七年级 · 图论
下列推理正确的是 ( )
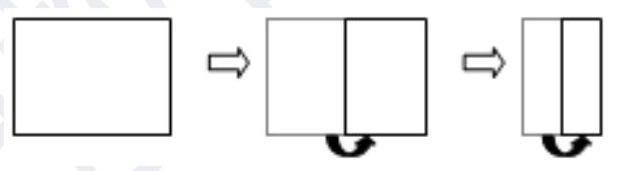
A. 因为 $a / / d, b / / c$, 所以 $c / / d$
B. 因为 $a / / c, b / / d$, 所以 $c / / d$
C. 因为 $a / / b, a / / c$, 所以 $b / / c$
D. 因为 $a / / b, d / / c$, 所以 $a / / c$

答案: C
解析: A.没有两条直线都和第三条直线平行, 推不出平行, 故本选项错误;

B.没有两条直线都和第三条直线平行, 推不出平行, 故本选项错误;

C.b、 $c$ 都和 $a$ 平行, 可推出是 $b / / c$, 故本选项正确;

$D . a 、 c$ 与不同的直线平行, 无法推出两者也平行, 故本选项错误;

故选 $C$.